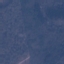
Land use / land cover: Forest